Aerial crown-view tile of a tropical tree (Barro Colorado Island, Panama), acquired 20240813:
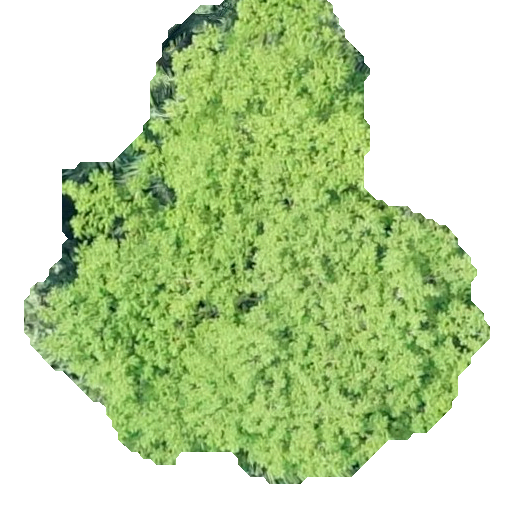
Species: Tachigali panamensis
GBIF accepted scientific name: Tachigali panamensis
Crown area: 223.525 m²